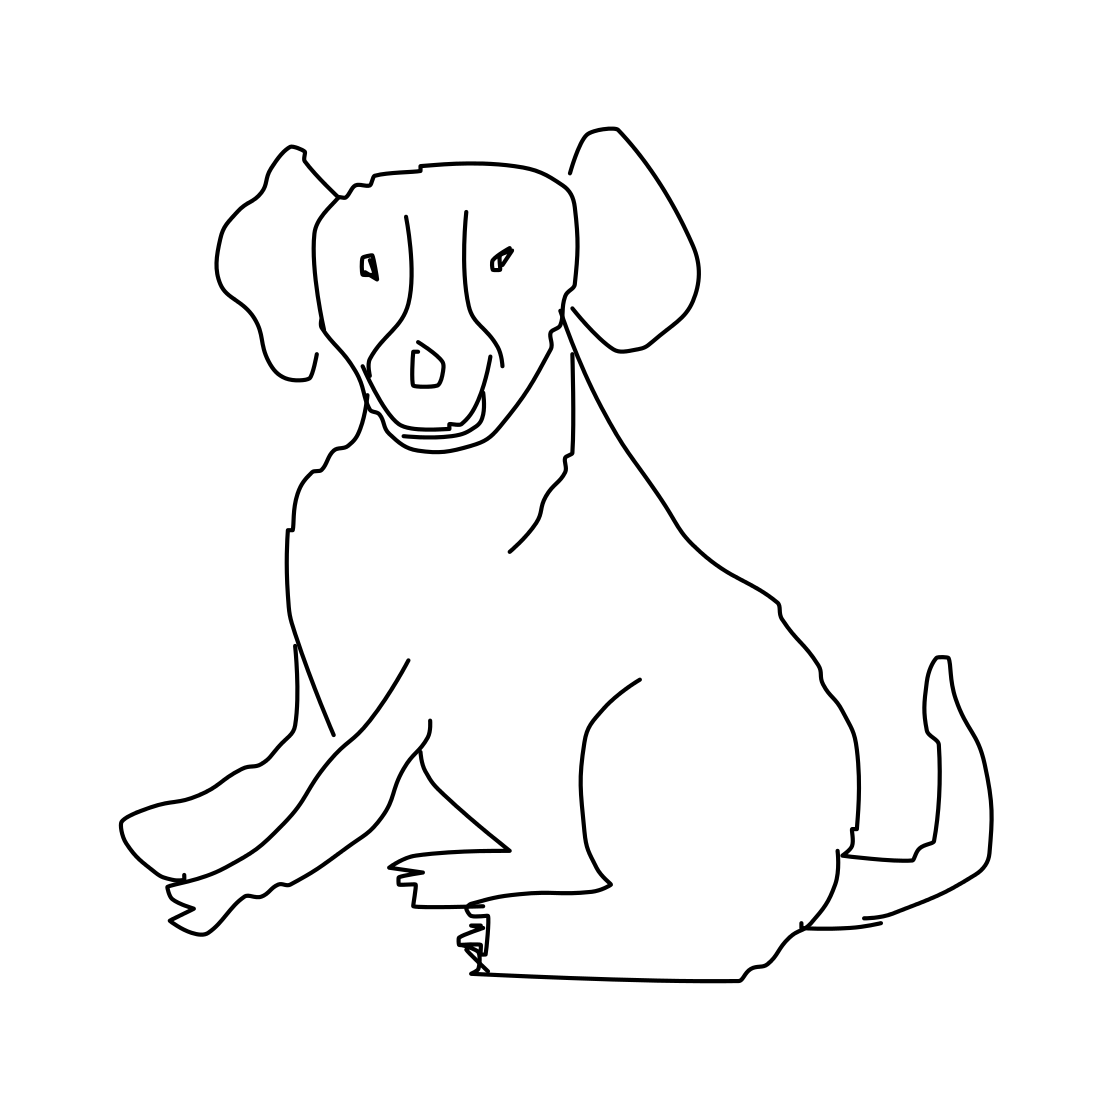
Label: dog